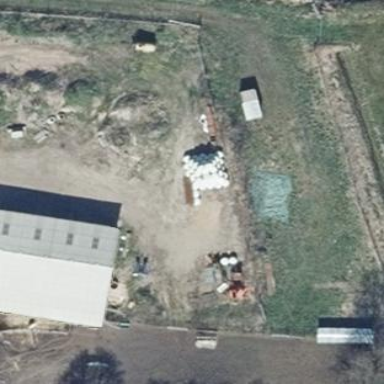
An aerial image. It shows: Farmyard area.